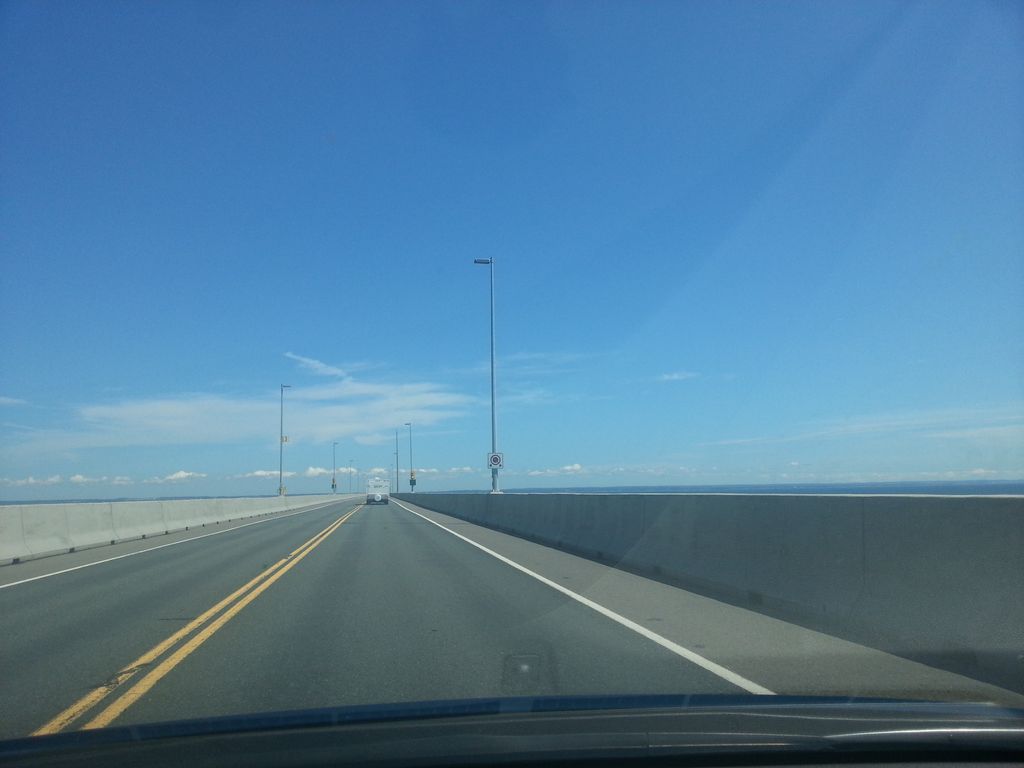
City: charlottetown